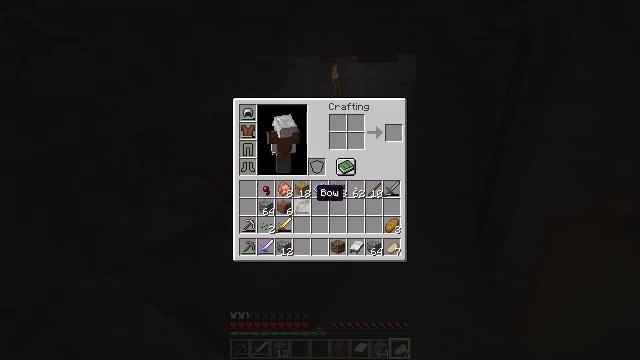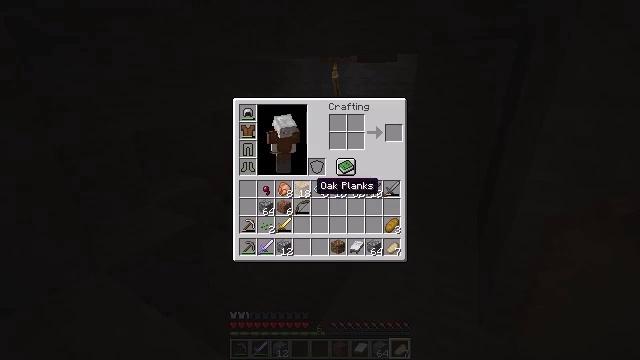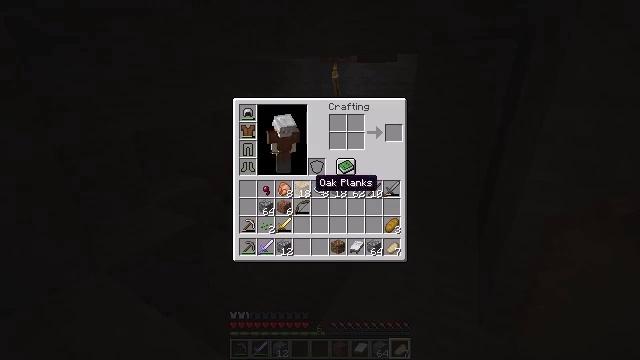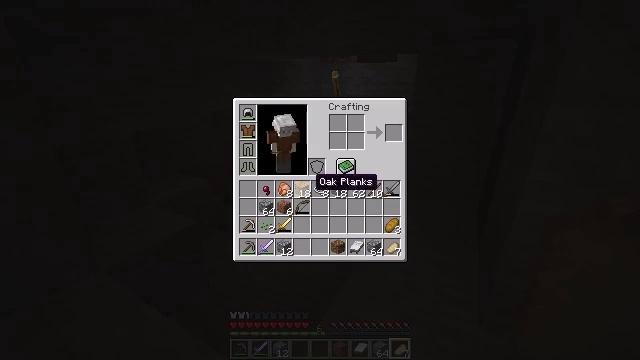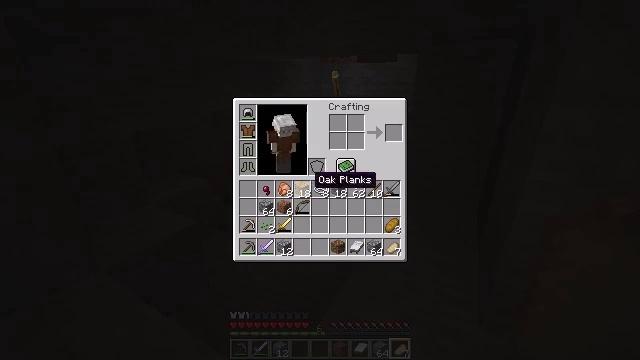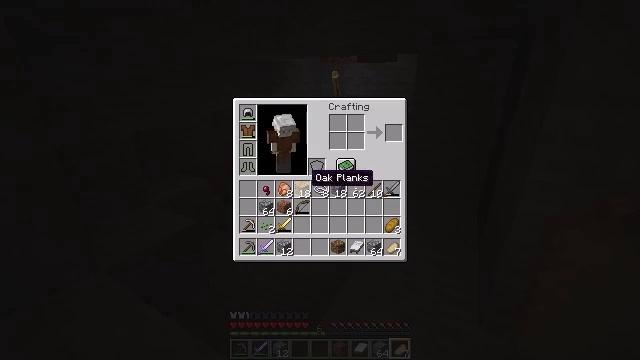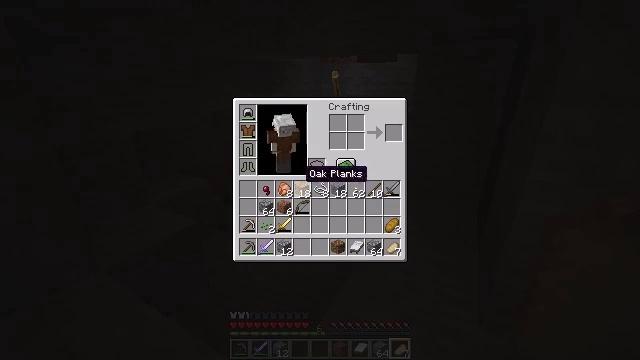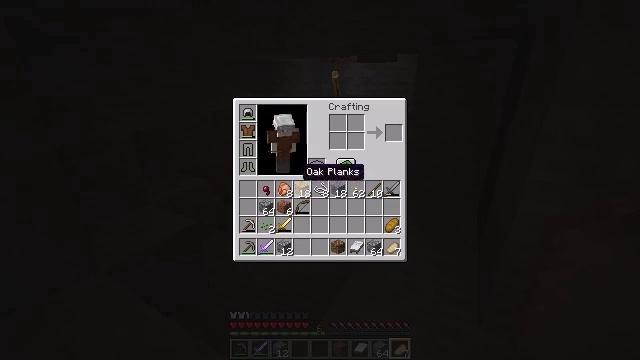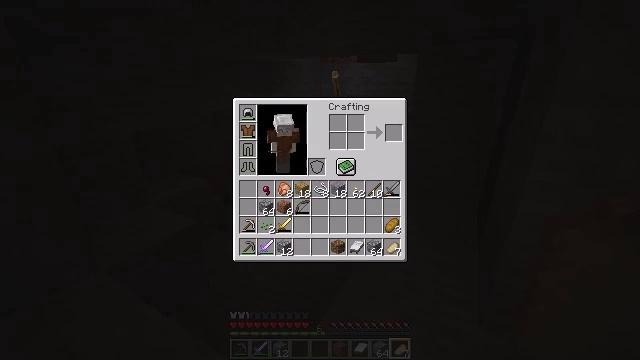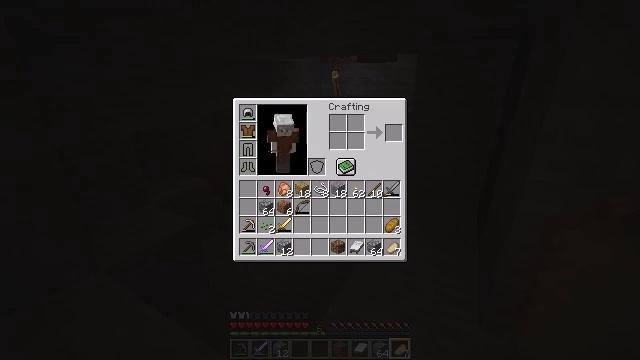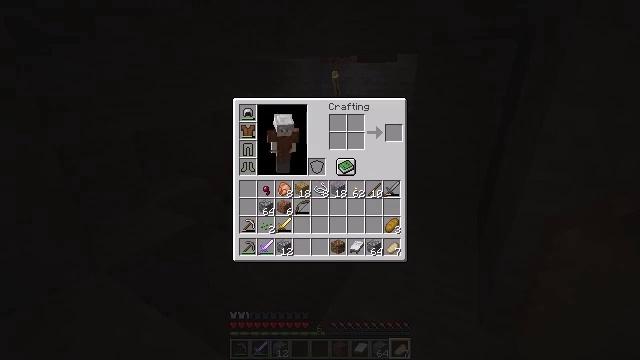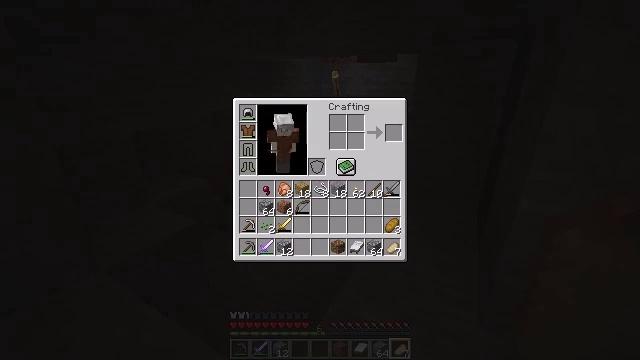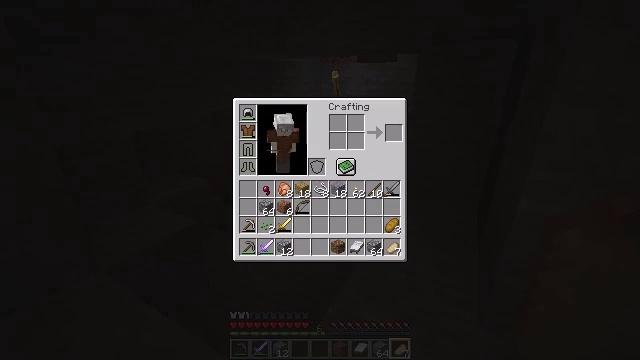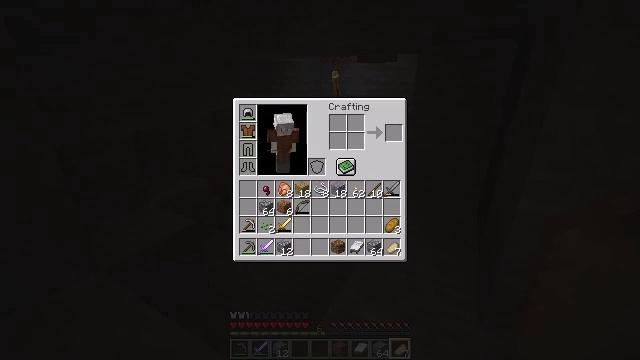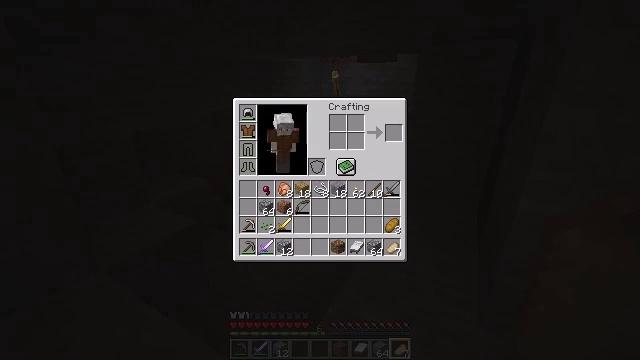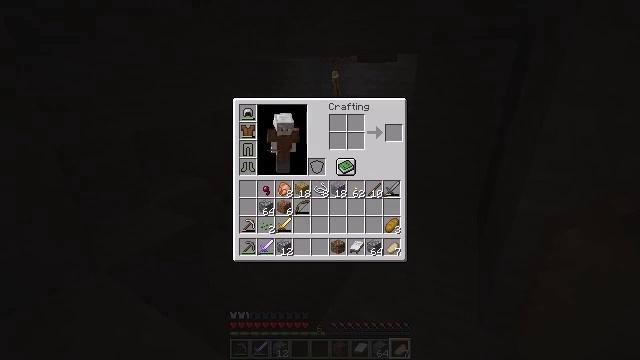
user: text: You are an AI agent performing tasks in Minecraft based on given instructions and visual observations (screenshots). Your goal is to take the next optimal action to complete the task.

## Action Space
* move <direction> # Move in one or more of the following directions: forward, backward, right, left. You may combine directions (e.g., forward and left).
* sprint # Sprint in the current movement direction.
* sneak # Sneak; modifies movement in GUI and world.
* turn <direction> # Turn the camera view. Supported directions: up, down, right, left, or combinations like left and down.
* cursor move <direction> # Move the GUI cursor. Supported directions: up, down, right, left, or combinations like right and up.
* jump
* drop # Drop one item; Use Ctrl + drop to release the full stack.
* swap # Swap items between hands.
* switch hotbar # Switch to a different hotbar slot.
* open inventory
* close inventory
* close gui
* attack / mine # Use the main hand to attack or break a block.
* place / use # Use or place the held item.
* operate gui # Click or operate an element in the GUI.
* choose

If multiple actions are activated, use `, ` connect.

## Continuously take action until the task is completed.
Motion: motion action
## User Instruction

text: Mine soul soil in the Nether.
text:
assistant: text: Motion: no_op
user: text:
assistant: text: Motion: no_op
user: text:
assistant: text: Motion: no_op
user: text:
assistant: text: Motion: no_op
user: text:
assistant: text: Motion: no_op
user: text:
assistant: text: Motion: no_op
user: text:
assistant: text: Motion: no_op
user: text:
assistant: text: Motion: no_op
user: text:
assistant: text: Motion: no_op
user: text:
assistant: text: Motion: no_op
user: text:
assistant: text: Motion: no_op
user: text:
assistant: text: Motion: no_op
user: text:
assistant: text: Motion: no_op
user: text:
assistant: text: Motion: no_op
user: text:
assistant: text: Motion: no_op
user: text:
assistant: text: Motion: no_op
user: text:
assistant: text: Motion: no_op
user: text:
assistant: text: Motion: no_op
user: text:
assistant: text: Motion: cursor move down
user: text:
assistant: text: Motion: cursor move left and down
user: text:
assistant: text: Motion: no_op
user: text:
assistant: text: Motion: no_op
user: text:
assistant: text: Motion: no_op
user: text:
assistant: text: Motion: operate gui
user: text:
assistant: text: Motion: operate gui
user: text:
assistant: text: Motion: cursor move right and down
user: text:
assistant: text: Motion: cursor move right and down
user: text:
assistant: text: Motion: cursor move right and down
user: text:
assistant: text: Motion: no_op
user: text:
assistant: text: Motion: no_op